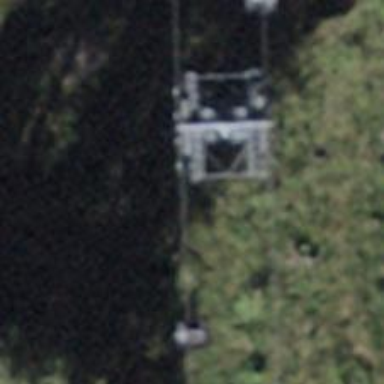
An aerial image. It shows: Pylon used for aerialway.